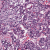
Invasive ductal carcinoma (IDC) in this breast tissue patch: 1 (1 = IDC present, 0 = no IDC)